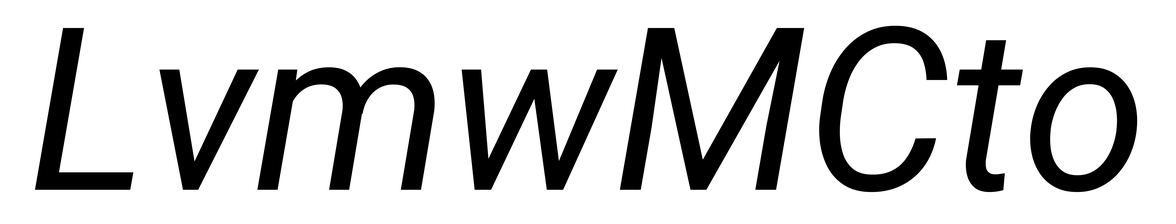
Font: Roboto-Italic_Italic